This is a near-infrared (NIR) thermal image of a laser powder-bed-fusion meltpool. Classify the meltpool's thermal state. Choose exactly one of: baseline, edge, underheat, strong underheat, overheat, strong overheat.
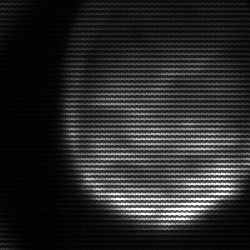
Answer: edge